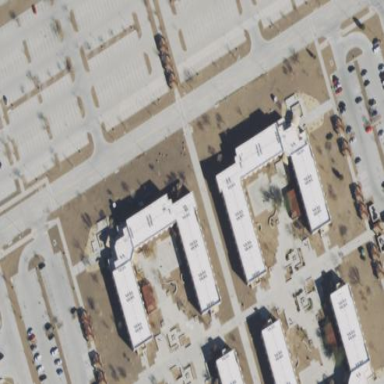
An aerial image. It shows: Building with apartments that resembles military barracks.